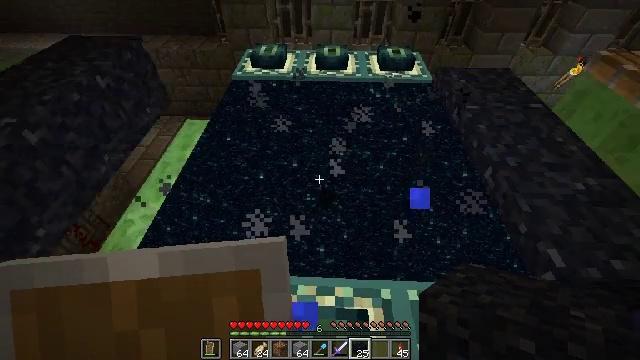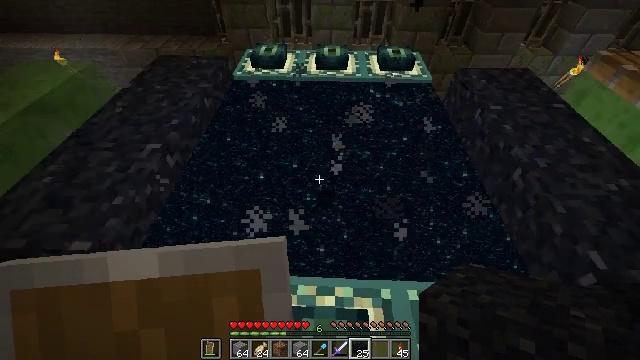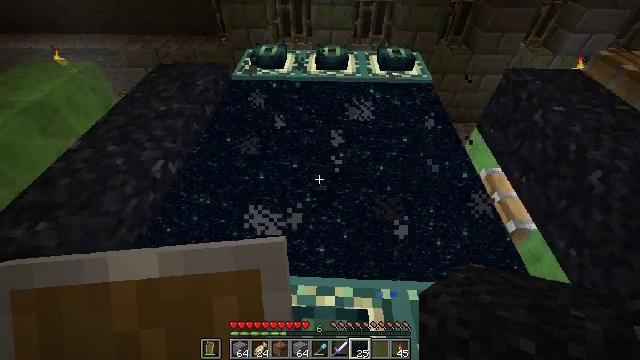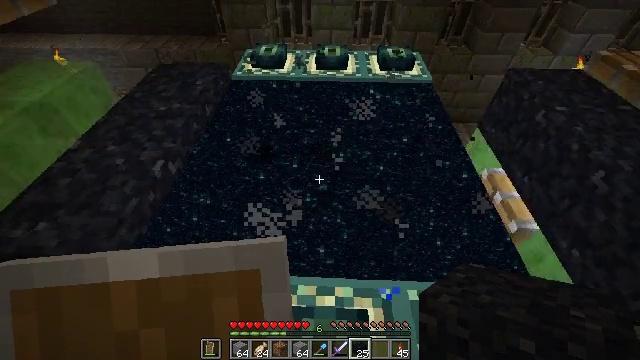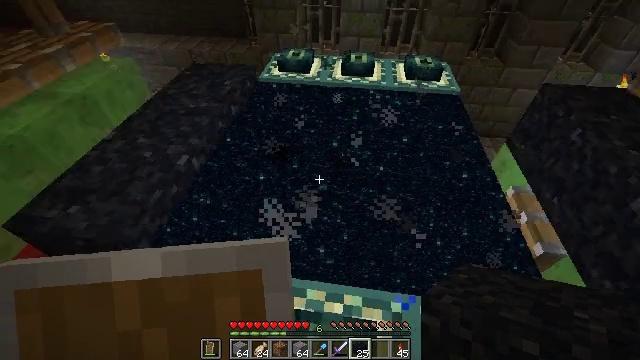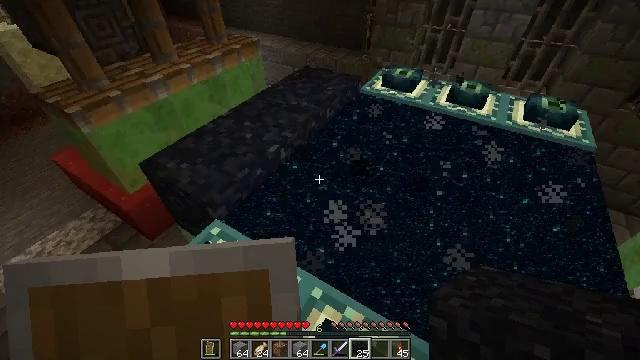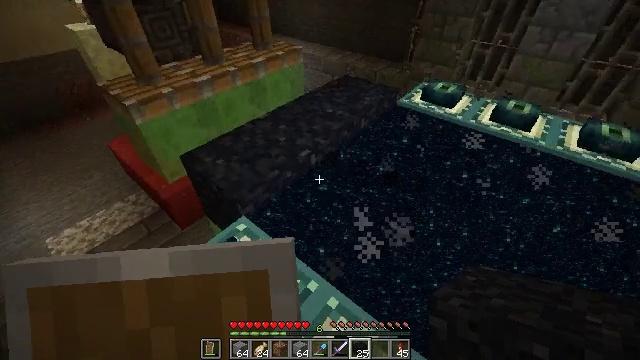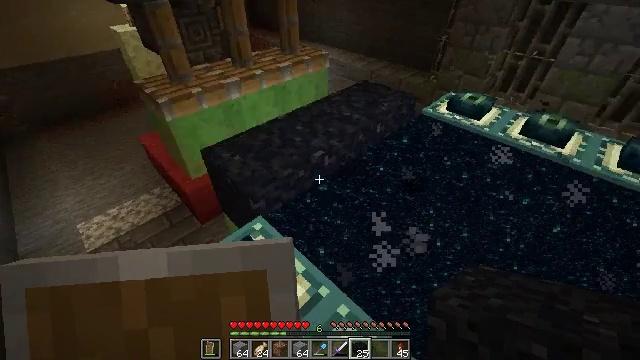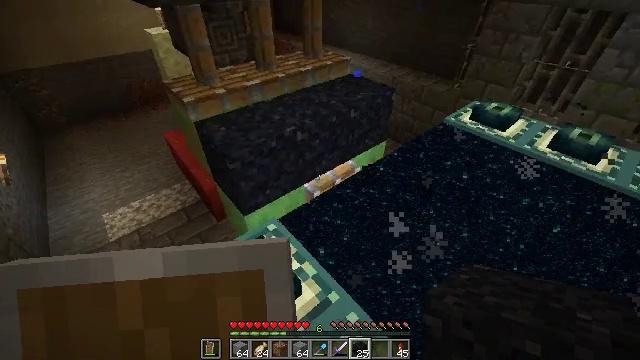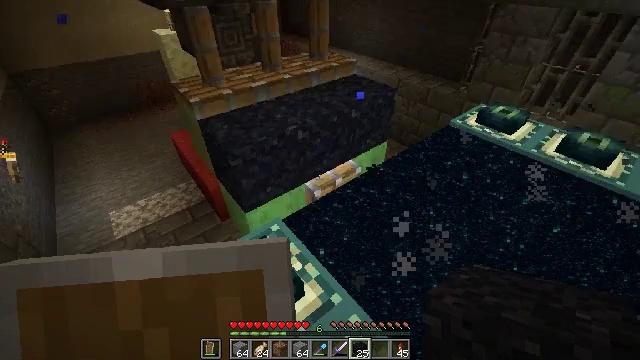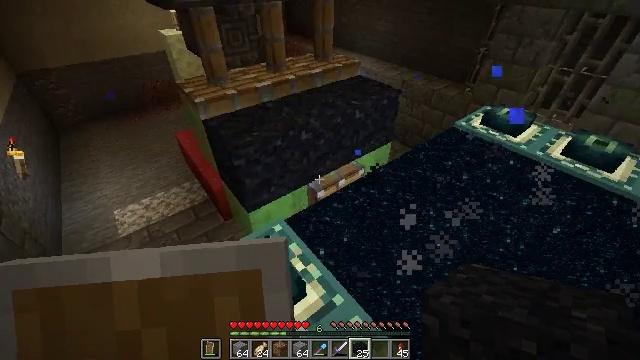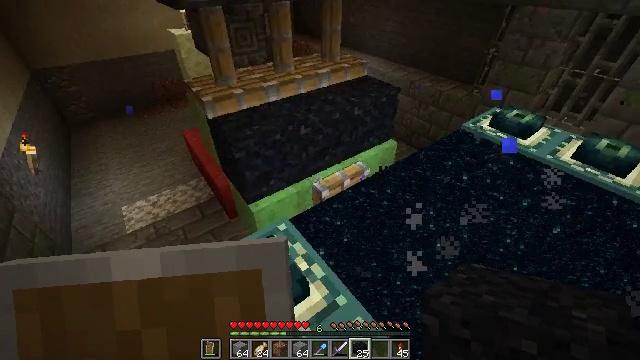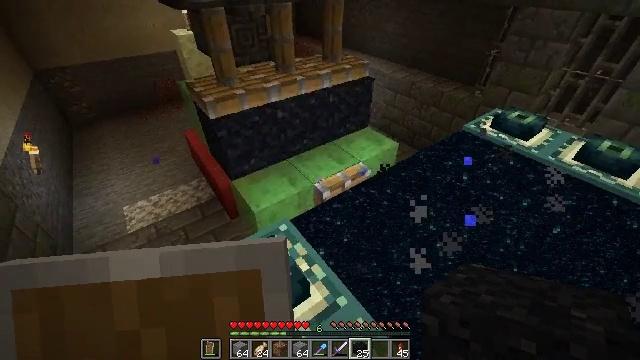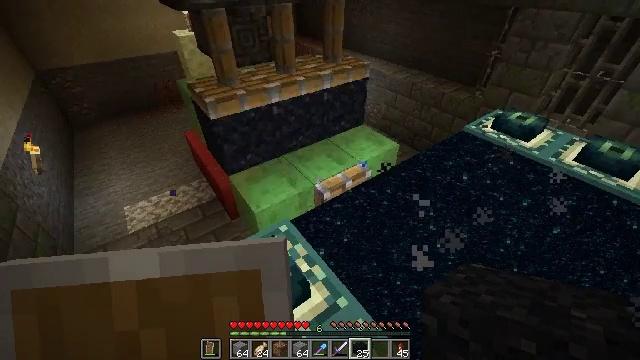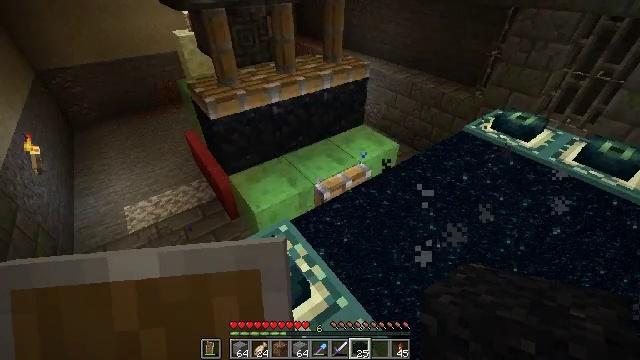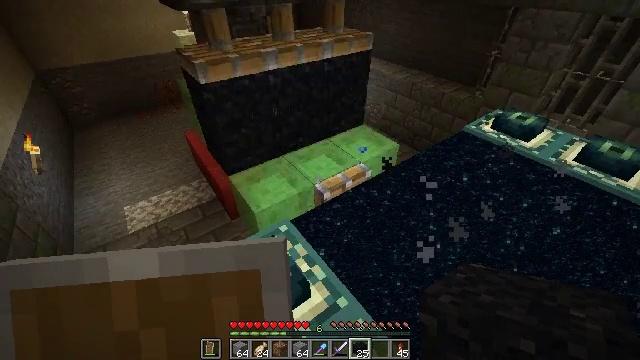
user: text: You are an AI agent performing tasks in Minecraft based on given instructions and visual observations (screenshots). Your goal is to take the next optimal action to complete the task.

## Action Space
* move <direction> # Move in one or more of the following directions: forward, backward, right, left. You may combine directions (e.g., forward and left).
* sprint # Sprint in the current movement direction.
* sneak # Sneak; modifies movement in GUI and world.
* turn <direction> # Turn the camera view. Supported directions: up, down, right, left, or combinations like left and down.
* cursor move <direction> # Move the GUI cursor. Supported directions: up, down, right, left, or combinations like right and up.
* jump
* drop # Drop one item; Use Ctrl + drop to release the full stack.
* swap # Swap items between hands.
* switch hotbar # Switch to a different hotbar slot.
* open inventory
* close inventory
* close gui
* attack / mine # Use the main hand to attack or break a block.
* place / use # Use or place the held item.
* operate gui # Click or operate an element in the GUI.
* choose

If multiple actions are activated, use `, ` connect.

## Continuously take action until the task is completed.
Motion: motion action
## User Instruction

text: Left click to mine black concrete powder.
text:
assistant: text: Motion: no_op
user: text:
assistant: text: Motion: no_op
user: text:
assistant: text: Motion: no_op
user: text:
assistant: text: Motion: turn left and up
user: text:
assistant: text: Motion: turn left and up
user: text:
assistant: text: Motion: turn left and up
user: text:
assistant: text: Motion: turn left and up
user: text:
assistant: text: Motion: turn left
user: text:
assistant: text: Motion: turn left
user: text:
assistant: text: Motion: no_op
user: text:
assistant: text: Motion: turn left
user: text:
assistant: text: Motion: no_op
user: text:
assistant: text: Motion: no_op
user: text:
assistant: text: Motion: no_op
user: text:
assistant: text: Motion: no_op
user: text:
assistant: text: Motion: no_op
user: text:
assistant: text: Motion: no_op
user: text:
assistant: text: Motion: turn left
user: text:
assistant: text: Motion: turn left
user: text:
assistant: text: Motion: no_op
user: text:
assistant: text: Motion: no_op
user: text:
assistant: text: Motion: no_op
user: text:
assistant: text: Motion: turn left
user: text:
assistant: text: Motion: move forward and move left, turn left
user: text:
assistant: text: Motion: move forward and move left
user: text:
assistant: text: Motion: turn right
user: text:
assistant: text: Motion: turn right
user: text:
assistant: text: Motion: turn right
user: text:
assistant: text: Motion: turn right
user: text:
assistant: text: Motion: no_op